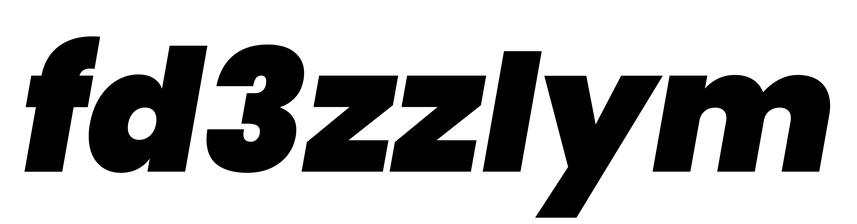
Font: Poppins-BlackItalic